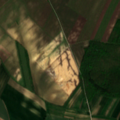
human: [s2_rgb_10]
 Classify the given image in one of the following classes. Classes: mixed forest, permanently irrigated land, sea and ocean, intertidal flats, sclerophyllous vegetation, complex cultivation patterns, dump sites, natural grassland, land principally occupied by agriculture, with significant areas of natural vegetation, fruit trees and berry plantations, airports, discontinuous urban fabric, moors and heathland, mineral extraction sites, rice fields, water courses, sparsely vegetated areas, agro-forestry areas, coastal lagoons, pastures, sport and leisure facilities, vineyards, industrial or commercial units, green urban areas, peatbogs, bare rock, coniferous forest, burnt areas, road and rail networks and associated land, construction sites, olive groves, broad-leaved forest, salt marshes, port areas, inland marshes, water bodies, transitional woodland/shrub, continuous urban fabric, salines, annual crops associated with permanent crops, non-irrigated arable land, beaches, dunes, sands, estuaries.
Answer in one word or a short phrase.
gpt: non-irrigated arable land, vineyards, broad-leaved forest